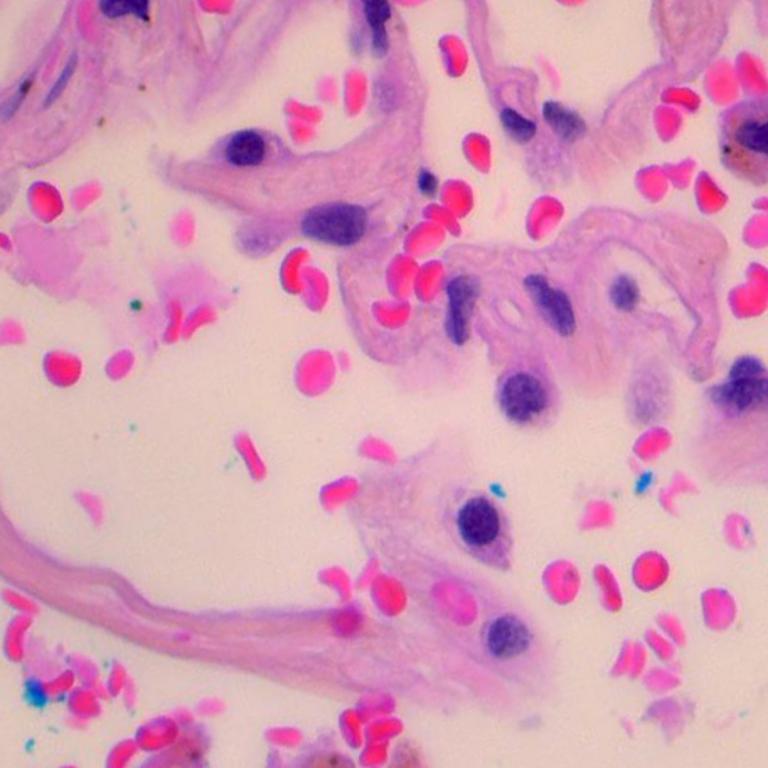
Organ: lung
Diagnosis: benign